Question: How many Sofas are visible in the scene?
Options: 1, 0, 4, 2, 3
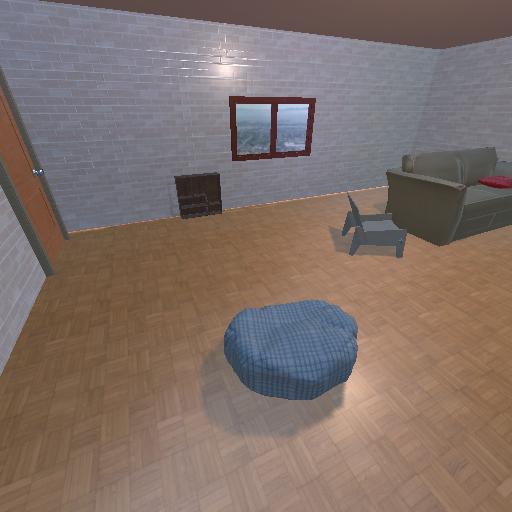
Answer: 1